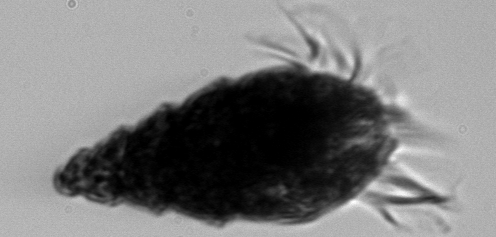
Label: Laboea_strobila